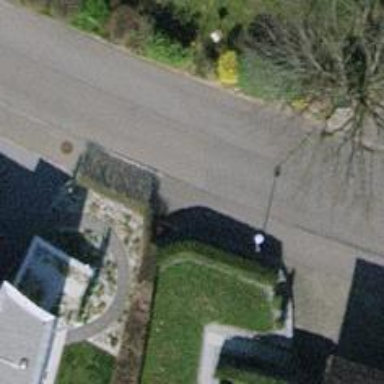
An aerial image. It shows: Hedge barrier.